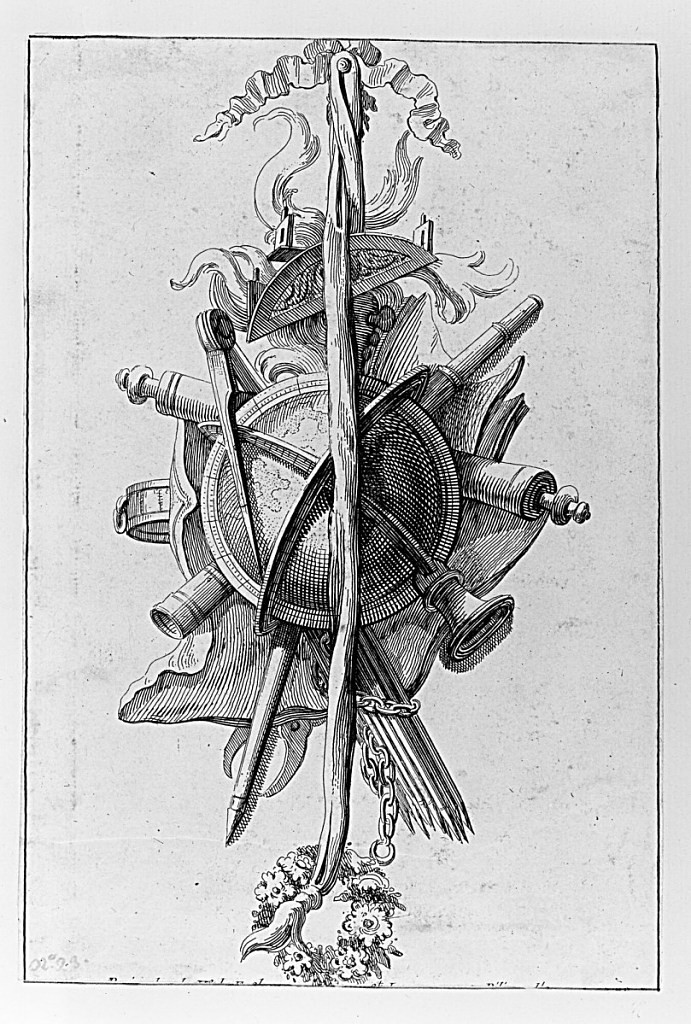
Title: Design for a Trophy
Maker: Mathurin Cherpitel, French, 1736 – 1809
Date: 1755–68
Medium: Etching on laid paper
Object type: Print
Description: Design for a trophy hanging from a tied ribbon. The trophy includes an armillary sphere, calipers, paper on a roller, a telescope, chain, and a small garland of flowers. The address is lettered below but the plate is trimmed and cuts through the lettering.